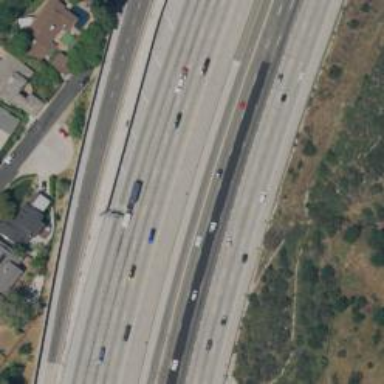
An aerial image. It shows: Motorway.